Question: I have an EditText, and when a button is clicked, I want the text to be displayed on the screen. And the EditText can be used again to add other text and on and on. Thanks!
Something like:

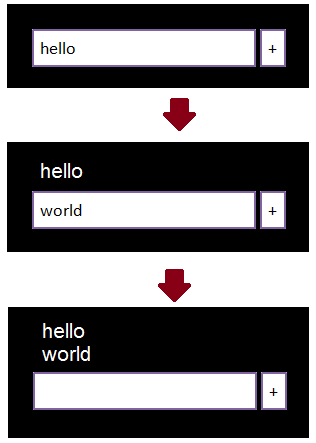
Answer: Please use below code for that, it will solve your problem.
'''
EditText editText1 = (EditText)findviewById(R.id.editText1);
TextView textView1 = (TextView)findviewById(R.id.textView1);
plusBtn.setOnClickListener(new OnClickListener() {
public void onClick(View v)
{
textView1.append("
"+editText1.getText().toString());
// OR
textView1.setText(textView1.getText().toString()+"
"+editText1.getText().toString());
}
});
'''